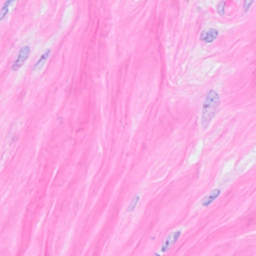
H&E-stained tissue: Breast